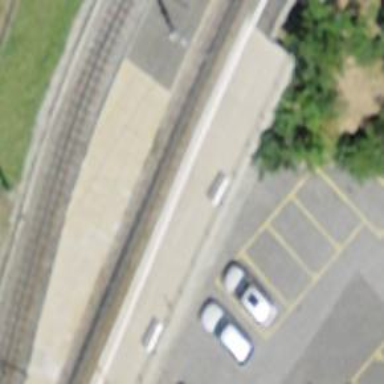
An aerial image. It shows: Railway station.